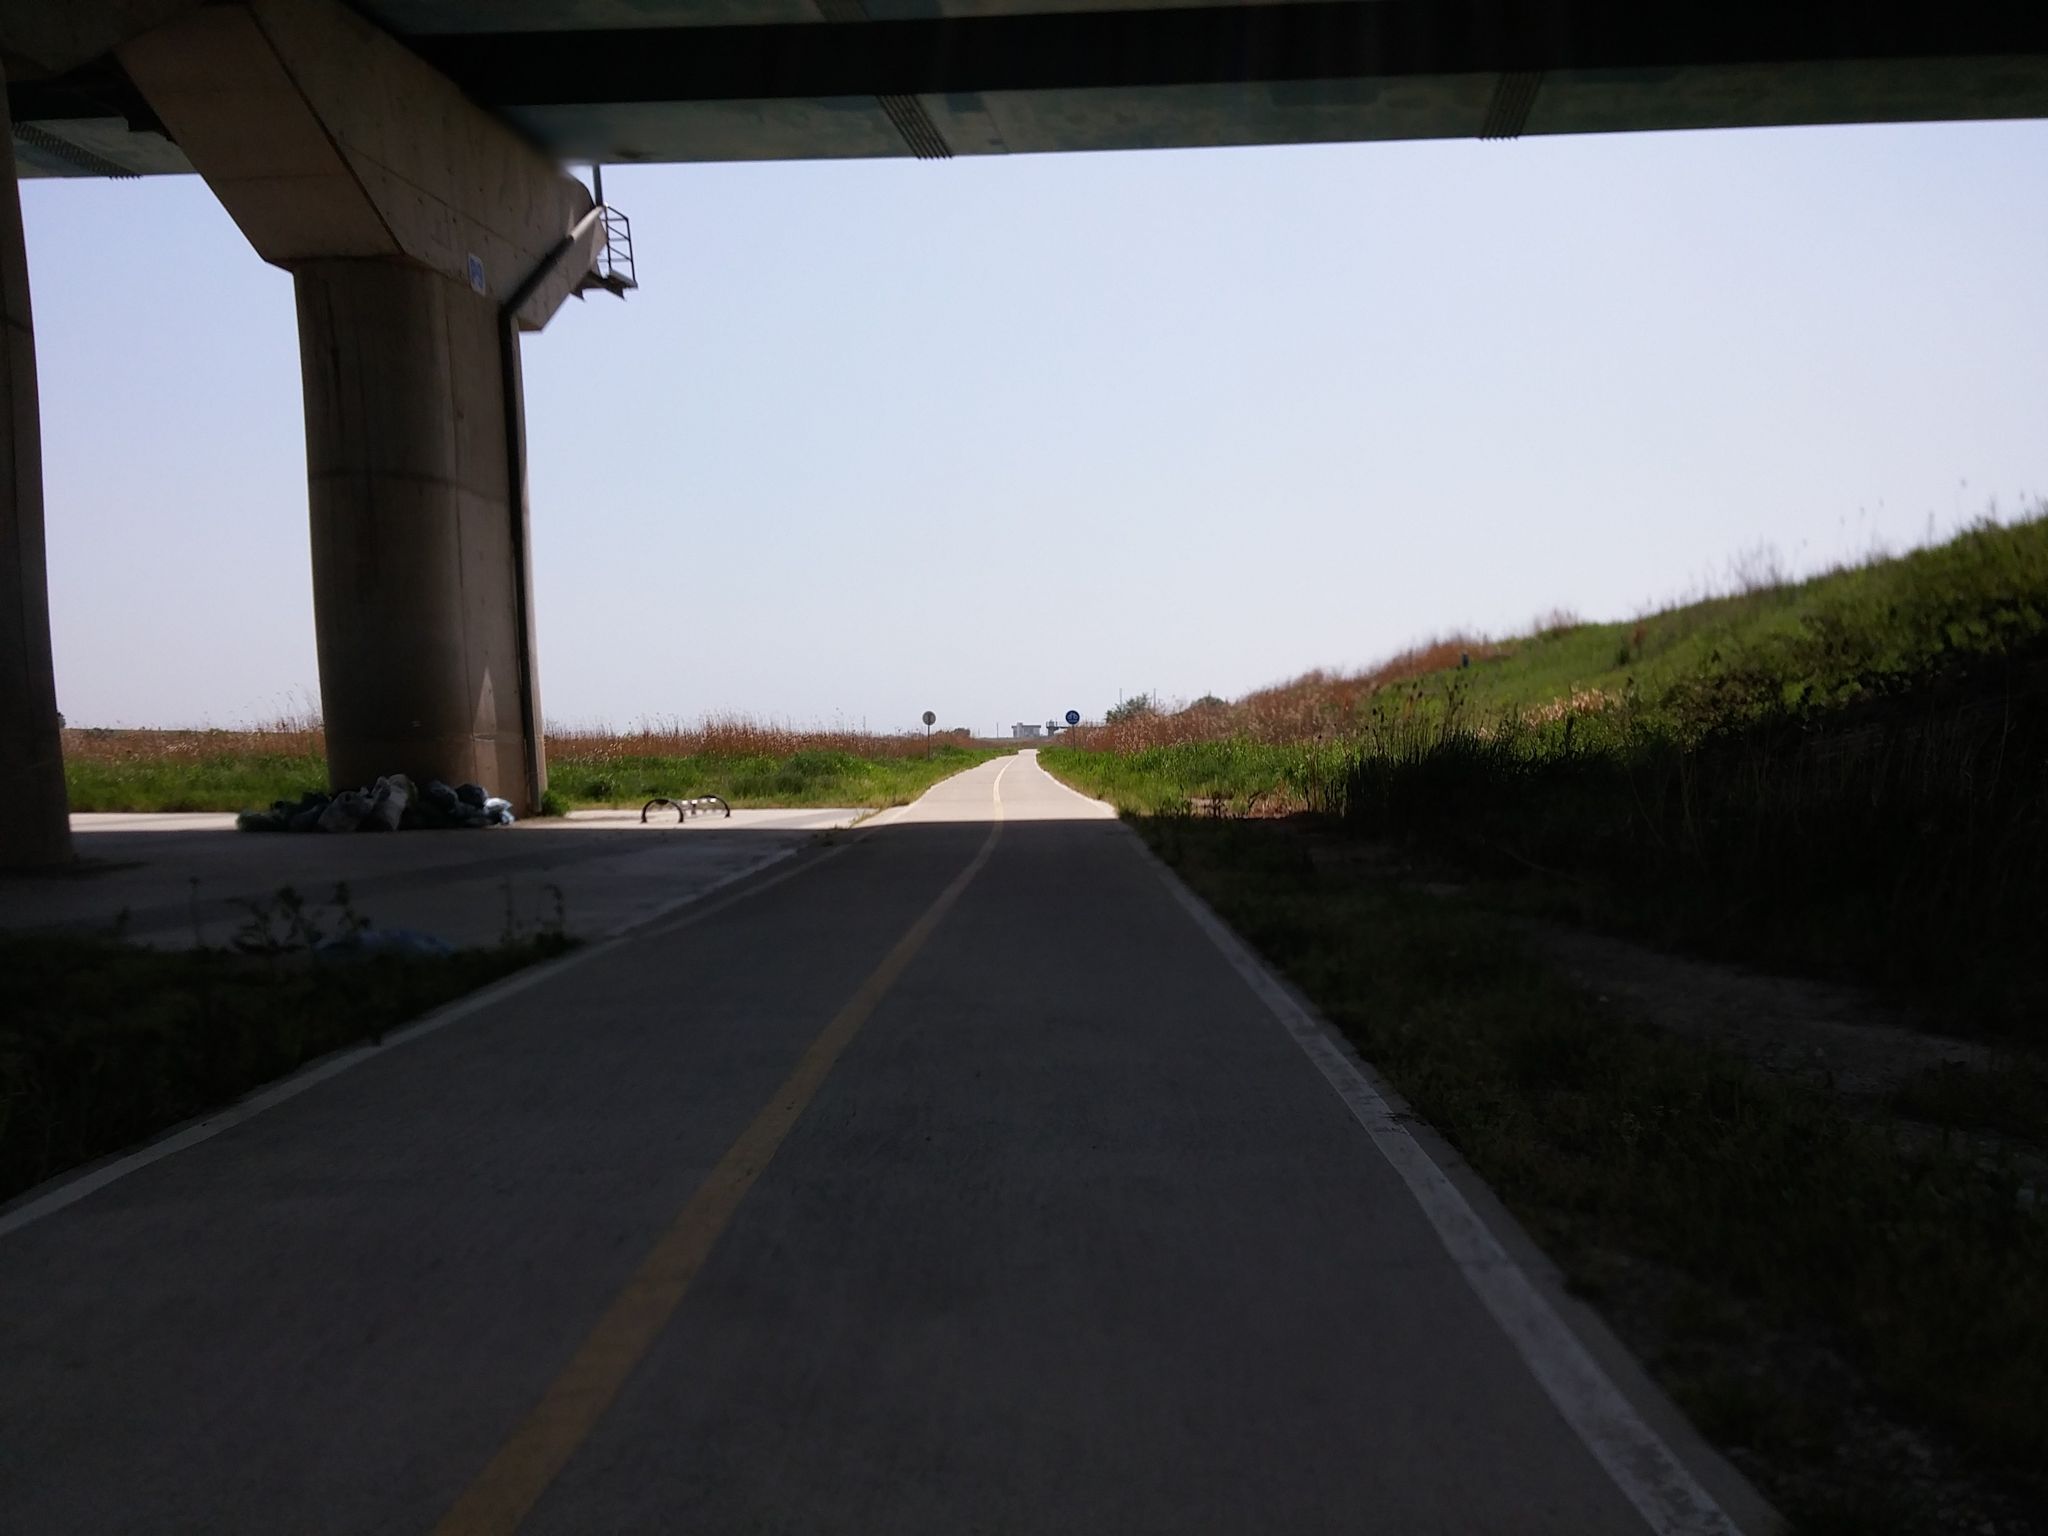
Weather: clear
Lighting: day
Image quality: good
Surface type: cycling surface
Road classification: trunk_link, trunk
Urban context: low density rural
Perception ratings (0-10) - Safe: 1.53, Lively: 3.05, Beautiful: 3.64, Boring: 8, Depressing: 4.57, Wealthy: 0.75